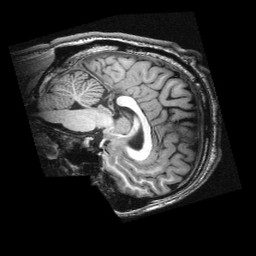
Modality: T1w
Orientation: sagittal
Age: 26
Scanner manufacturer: siemens
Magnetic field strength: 3 T
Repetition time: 2.3 s
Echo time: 0.00336 s